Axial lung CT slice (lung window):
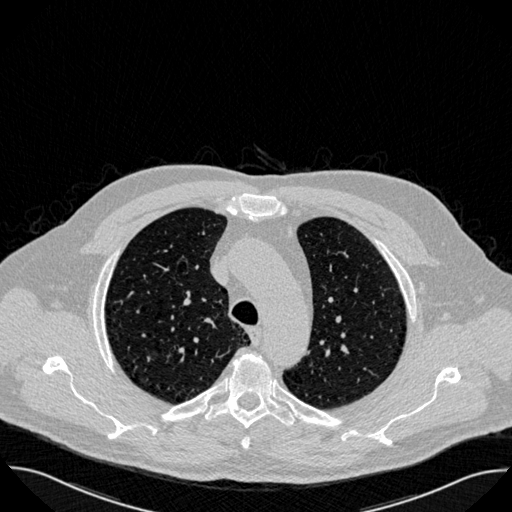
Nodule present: no